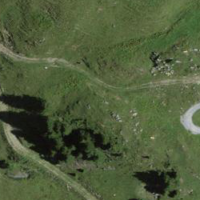
EUNIS habitat code: 24
Species observed at this site:
Bistorta vivipara